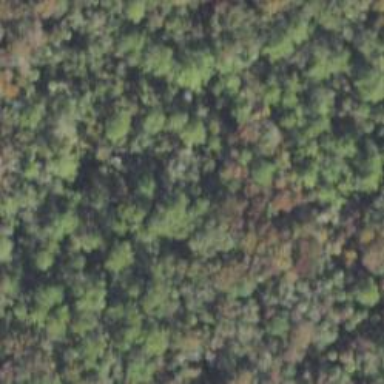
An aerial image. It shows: Mixed woodland with various types of leaves.